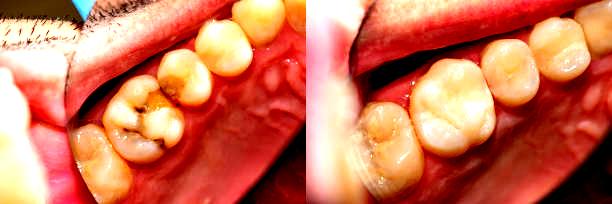
Condition: Calculus